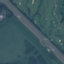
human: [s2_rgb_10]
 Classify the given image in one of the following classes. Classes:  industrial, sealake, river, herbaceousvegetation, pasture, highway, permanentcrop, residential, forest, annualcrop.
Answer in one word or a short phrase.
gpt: Highway